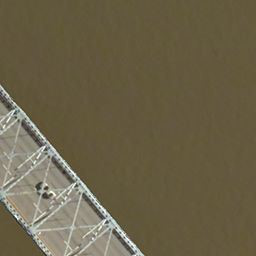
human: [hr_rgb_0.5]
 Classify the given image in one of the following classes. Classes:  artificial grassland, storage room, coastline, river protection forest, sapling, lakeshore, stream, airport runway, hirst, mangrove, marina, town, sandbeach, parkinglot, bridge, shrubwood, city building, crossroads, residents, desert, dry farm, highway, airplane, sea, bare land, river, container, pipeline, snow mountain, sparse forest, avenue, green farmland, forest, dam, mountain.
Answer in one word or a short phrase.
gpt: bridge